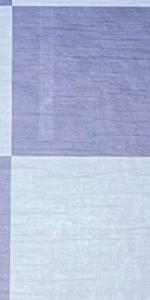
Label: Empty